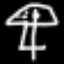
Label: mushroom